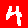
Digit: 4